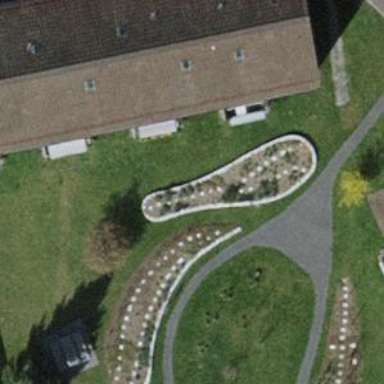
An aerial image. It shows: Flowerbed that is used for landscaping or gardening purposes.